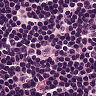
Metastatic tissue present: no